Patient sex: M
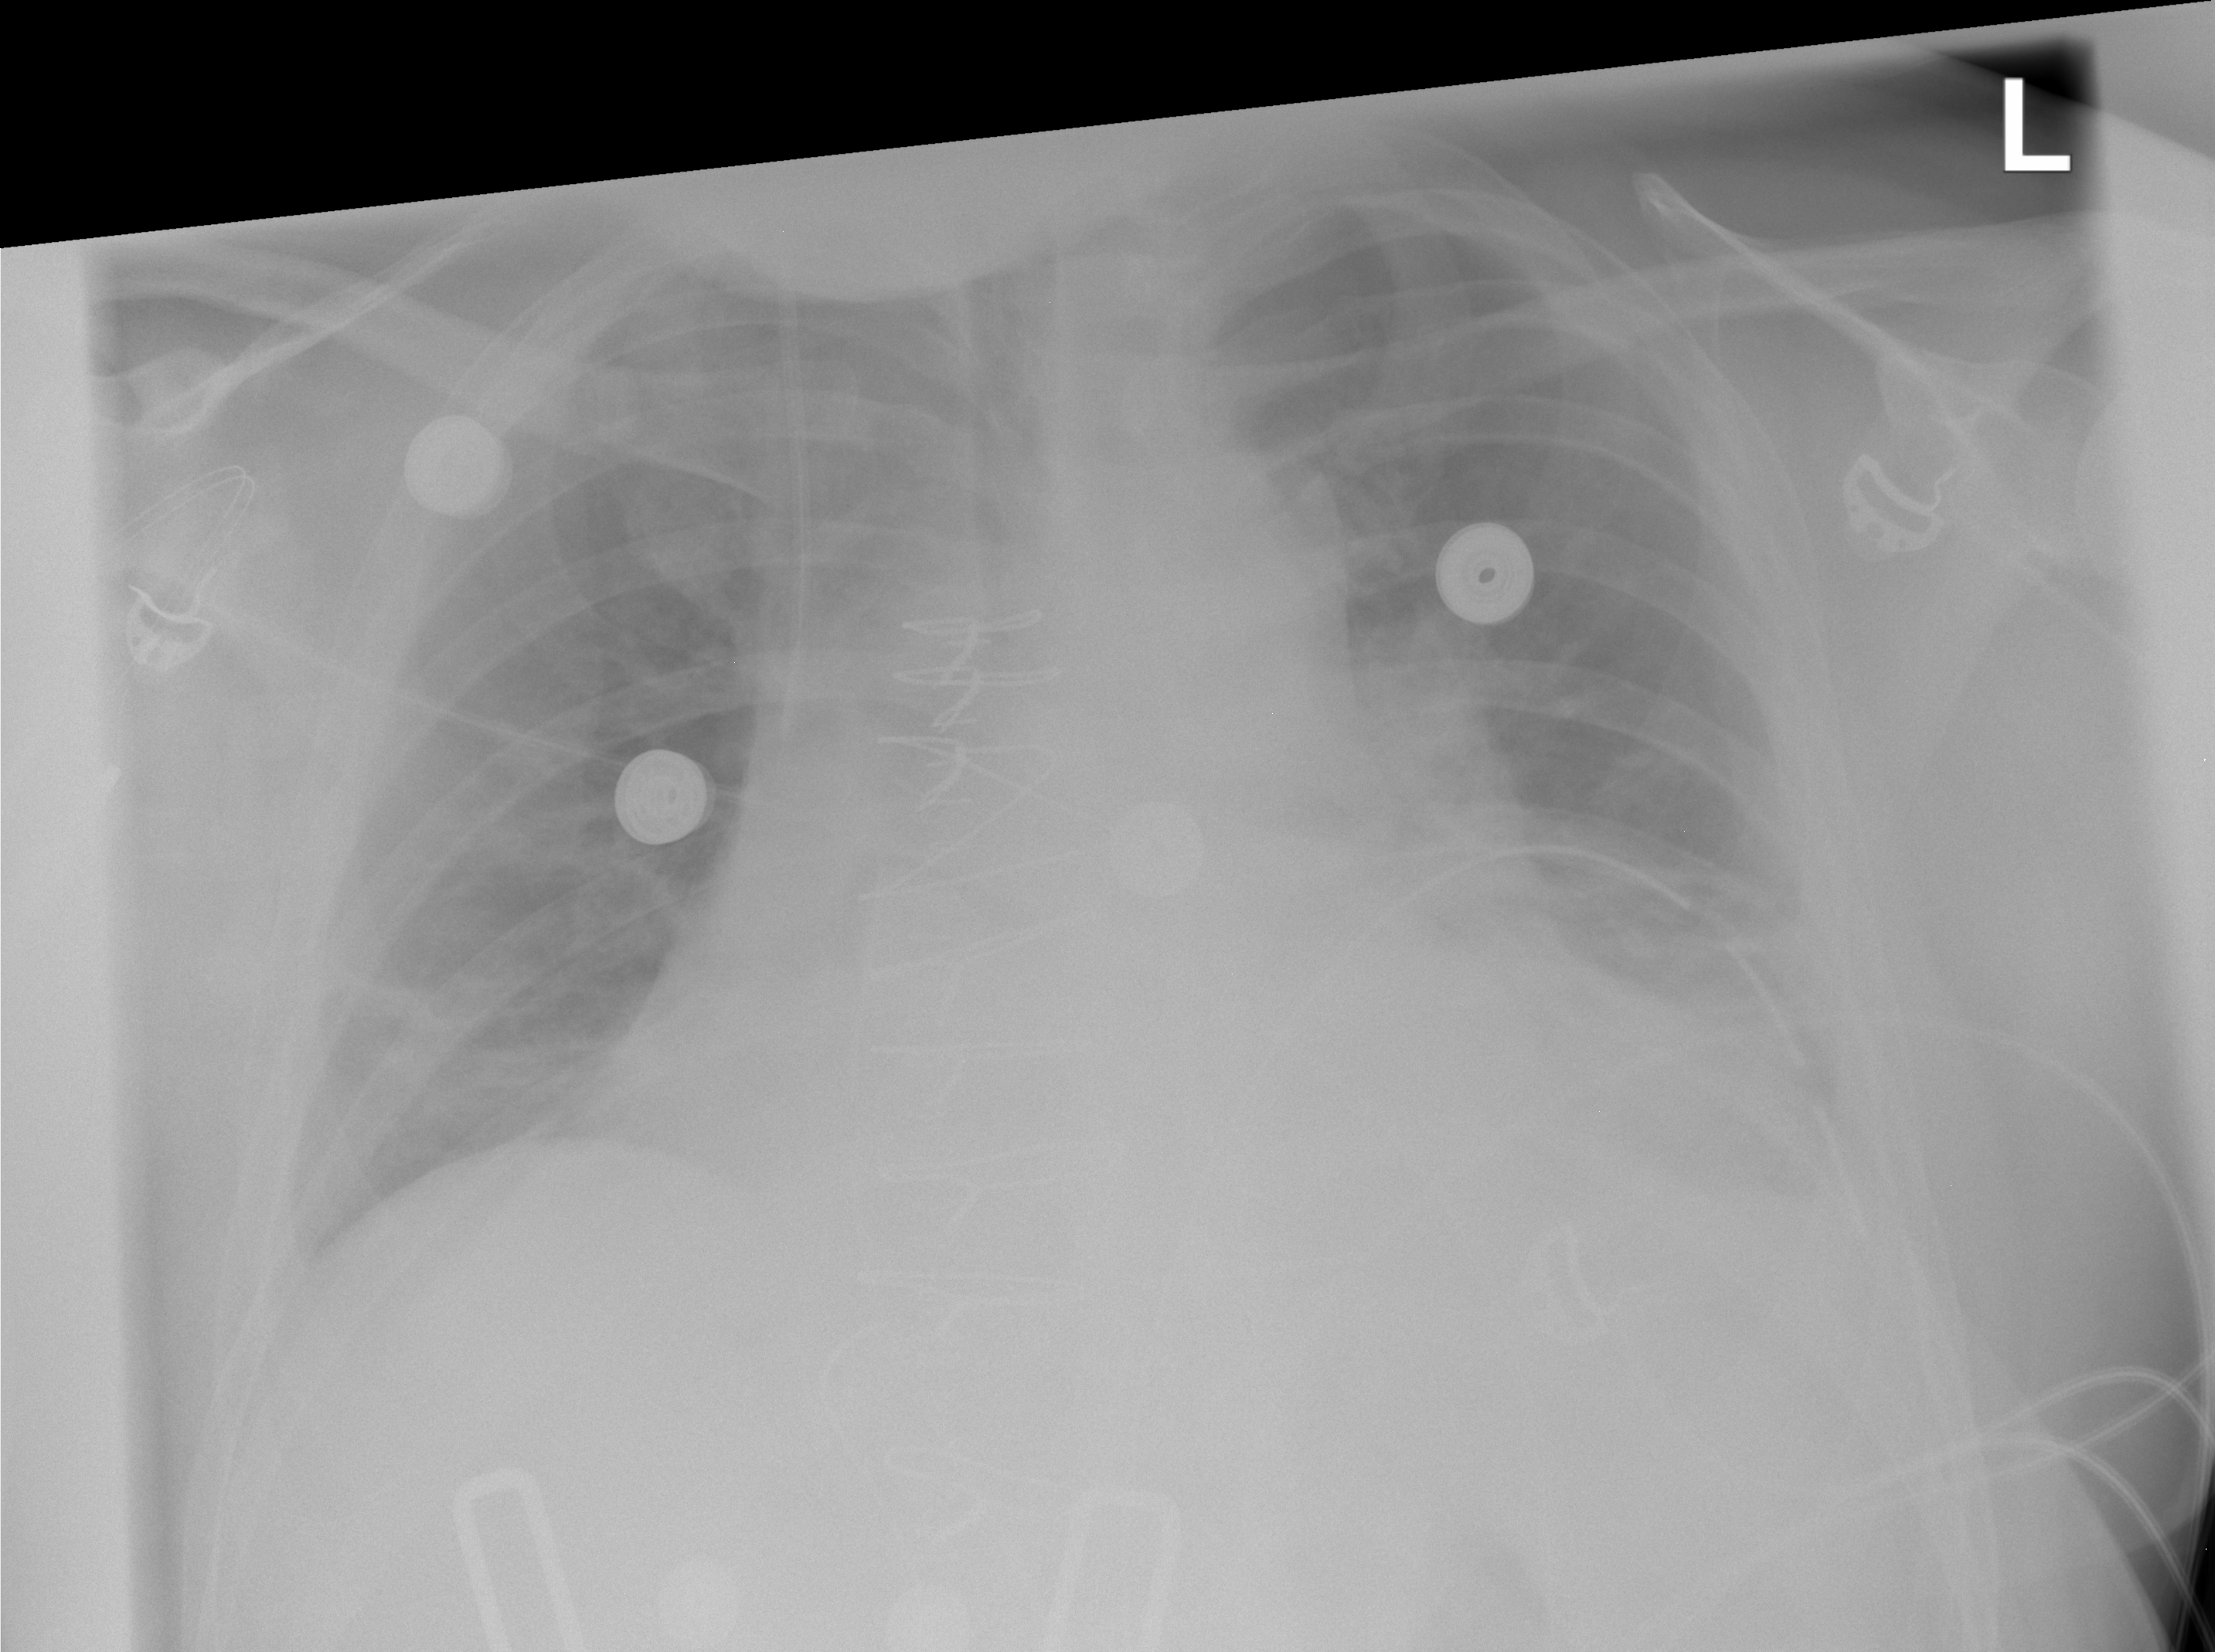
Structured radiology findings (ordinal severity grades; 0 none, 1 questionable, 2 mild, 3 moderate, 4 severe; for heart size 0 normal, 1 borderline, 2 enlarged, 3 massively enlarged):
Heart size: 2
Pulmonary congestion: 2
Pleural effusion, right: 0
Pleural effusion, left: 2
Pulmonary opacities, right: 0
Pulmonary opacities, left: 0
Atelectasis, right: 0
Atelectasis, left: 2